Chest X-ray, AP view. Patient: 64 years old, sex F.
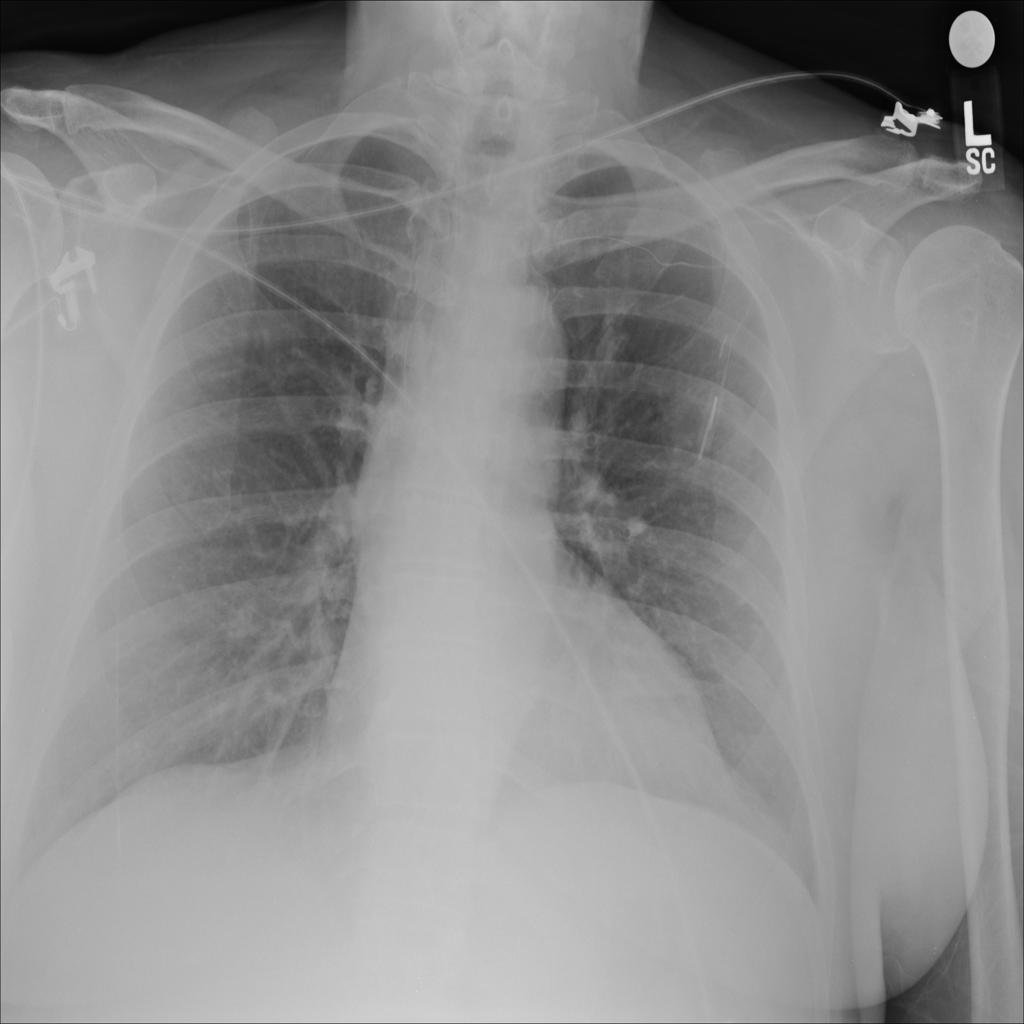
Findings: No Finding